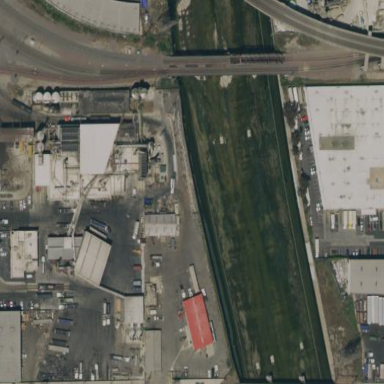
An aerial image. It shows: Industrial area.